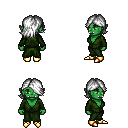
a pixel art fantasy rpg character, female body template, orc, green skin, green robe, white pants, white swoop hairstyle, gold boots, four views (front, back, left, right), 2x2 character sprite sheet, small pixel art, hard edges, no anti-aliasing